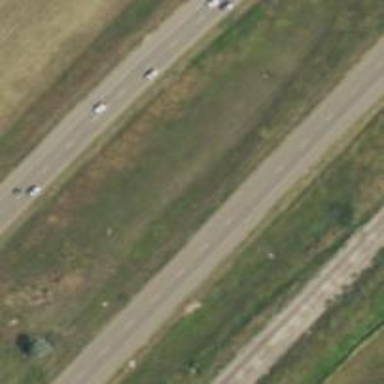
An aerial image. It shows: Asphalt road classified as trunk highway.